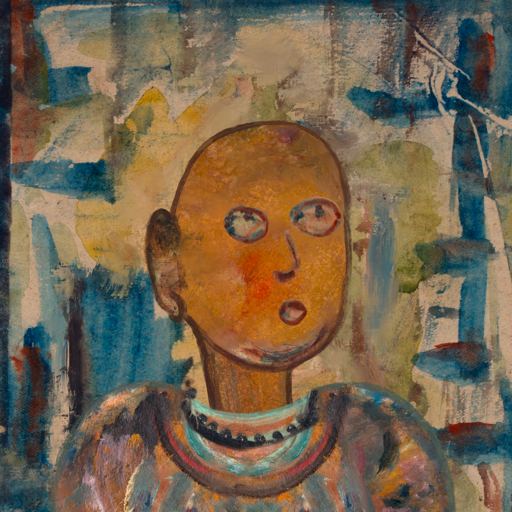
Background: Orphan, Head And Neck Side: Pipe, Face Side: Orphan, Bust: Boggyland, Hair Side: Blank, Head Accessory: Blank, Second Necklace: Blank, Necklace: Childish, Baby: Blank